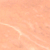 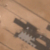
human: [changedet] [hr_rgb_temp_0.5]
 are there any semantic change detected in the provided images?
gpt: The streets of an airport were made.